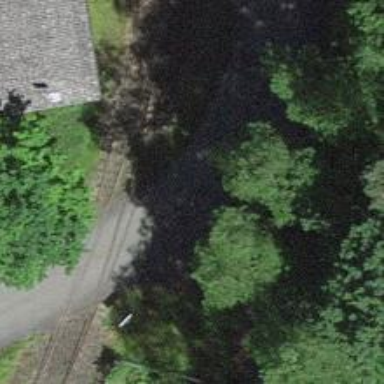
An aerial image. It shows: Railway switch.